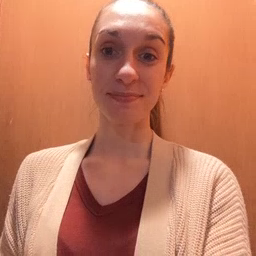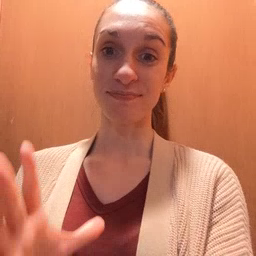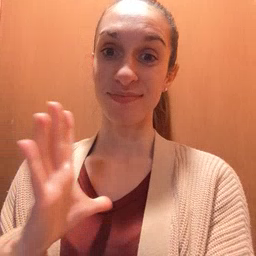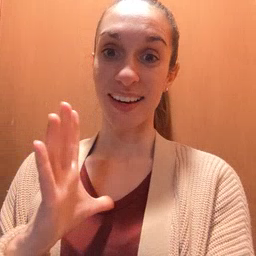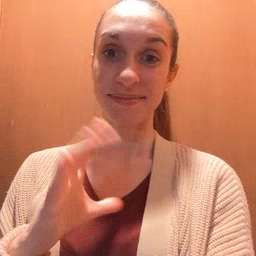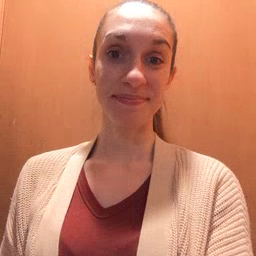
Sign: fine